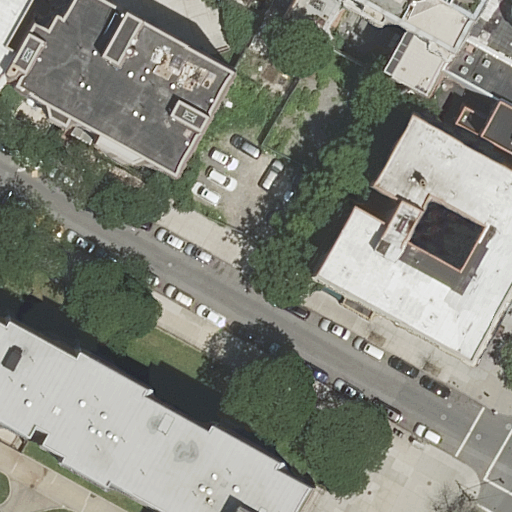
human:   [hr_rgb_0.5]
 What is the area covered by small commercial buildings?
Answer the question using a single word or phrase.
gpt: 0m2

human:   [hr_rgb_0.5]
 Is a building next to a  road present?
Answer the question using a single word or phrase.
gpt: yes

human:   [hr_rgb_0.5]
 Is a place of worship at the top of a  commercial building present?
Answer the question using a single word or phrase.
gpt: no

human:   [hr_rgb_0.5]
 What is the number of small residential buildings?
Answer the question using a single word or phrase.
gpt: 2

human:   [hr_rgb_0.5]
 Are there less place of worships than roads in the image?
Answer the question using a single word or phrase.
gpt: yes

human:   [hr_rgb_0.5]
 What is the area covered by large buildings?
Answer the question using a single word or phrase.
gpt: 2701m2

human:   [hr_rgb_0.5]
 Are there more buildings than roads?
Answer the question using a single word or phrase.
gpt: yes

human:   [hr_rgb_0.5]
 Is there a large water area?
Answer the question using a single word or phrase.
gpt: no

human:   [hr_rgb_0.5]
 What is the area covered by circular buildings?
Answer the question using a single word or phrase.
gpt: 0m2

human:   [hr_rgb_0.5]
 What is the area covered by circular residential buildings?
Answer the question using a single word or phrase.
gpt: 0m2

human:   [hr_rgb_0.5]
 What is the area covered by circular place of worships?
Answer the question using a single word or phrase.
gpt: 0m2

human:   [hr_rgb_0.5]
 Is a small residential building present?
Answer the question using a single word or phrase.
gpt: yes

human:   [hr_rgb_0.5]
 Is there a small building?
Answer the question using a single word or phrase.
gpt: yes

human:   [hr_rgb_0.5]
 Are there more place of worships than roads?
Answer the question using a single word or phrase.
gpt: no

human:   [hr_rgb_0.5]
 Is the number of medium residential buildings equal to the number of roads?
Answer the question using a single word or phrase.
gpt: yes

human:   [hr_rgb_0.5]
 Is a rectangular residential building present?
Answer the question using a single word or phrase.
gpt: yes

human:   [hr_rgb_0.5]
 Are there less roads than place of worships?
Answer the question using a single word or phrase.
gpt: no

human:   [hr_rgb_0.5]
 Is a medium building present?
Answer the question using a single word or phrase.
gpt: yes

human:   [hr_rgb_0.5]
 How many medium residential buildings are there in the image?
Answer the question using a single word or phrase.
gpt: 3

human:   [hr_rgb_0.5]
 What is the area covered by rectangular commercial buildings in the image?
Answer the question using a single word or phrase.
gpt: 0m2

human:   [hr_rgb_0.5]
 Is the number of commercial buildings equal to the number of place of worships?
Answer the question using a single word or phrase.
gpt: no

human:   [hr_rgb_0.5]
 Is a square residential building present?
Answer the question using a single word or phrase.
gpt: no

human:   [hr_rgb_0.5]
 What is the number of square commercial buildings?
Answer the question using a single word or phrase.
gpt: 0

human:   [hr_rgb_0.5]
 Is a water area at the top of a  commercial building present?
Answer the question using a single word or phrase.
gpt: no

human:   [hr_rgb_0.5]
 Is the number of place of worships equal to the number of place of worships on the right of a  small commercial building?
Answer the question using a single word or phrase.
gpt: no

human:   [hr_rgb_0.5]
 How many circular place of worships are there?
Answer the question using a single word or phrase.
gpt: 0

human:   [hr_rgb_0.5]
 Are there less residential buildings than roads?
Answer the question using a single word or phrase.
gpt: no

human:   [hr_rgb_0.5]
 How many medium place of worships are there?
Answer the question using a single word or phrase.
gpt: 0

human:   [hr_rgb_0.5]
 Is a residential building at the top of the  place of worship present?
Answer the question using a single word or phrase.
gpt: no

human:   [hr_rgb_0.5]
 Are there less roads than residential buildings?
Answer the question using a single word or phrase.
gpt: yes

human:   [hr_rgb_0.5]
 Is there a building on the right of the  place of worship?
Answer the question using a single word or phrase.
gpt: no

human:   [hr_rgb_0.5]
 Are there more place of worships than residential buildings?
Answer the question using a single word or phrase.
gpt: no

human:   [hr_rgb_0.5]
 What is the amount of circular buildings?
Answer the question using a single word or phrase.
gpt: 0

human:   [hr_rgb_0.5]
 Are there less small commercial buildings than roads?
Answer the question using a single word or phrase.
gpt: yes

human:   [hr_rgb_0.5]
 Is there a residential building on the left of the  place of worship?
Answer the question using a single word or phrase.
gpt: yes

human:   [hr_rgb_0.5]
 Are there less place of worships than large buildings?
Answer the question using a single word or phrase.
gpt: yes